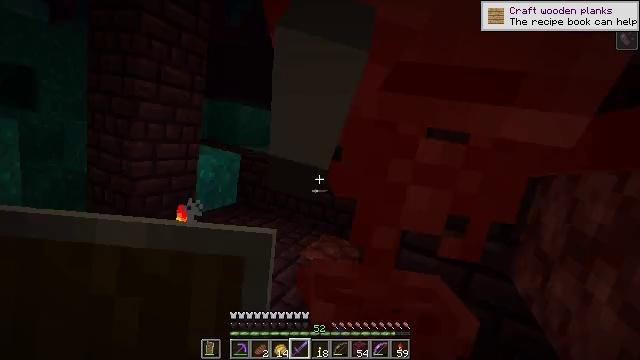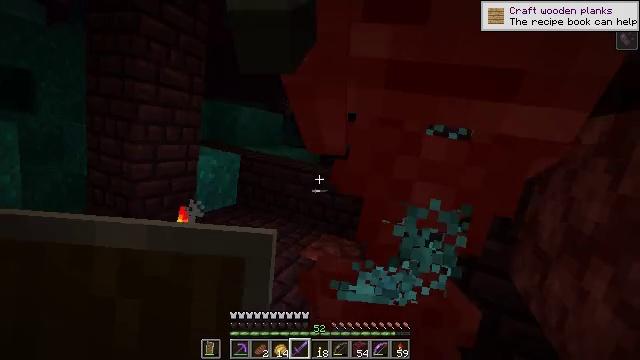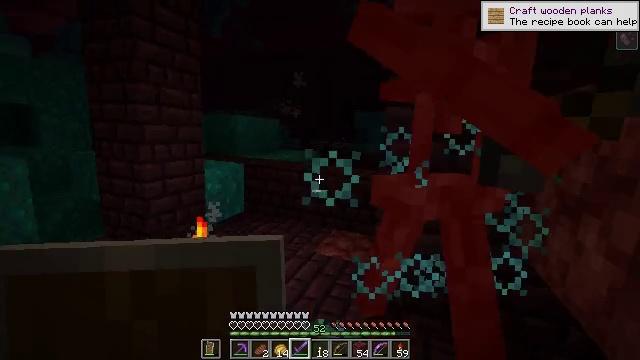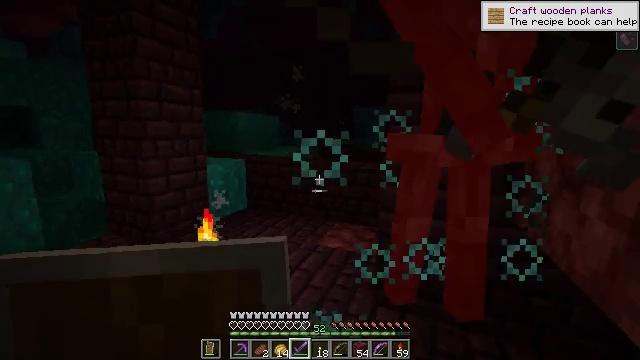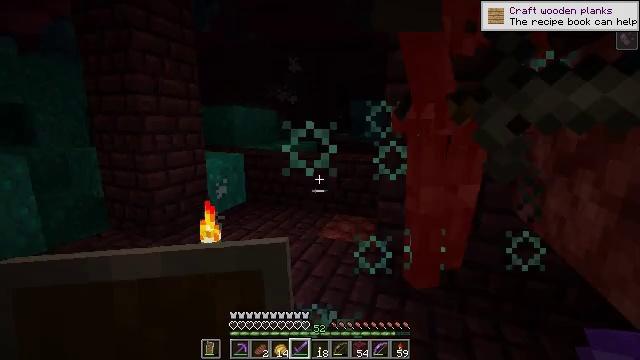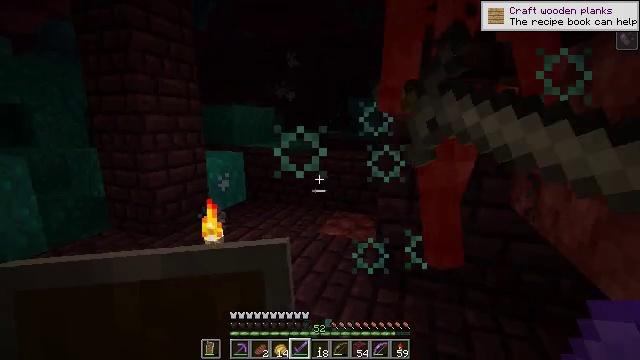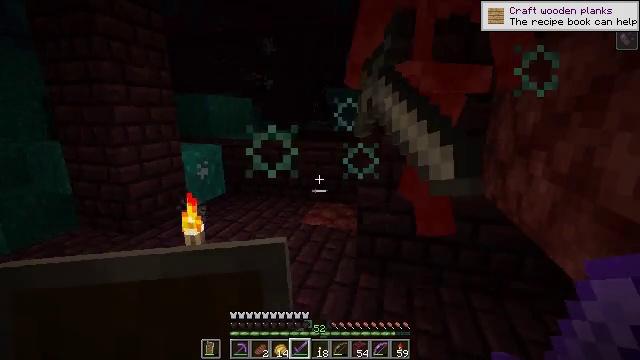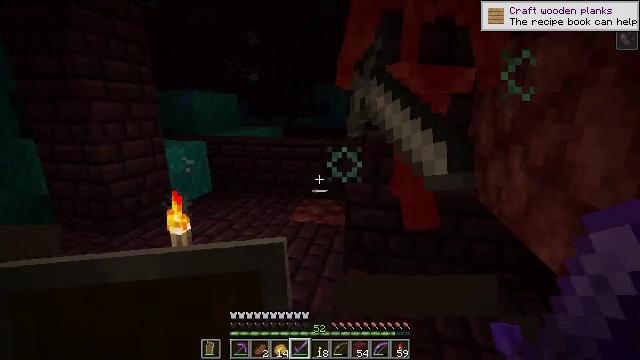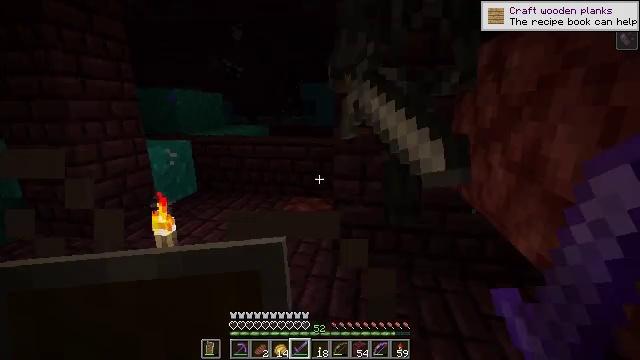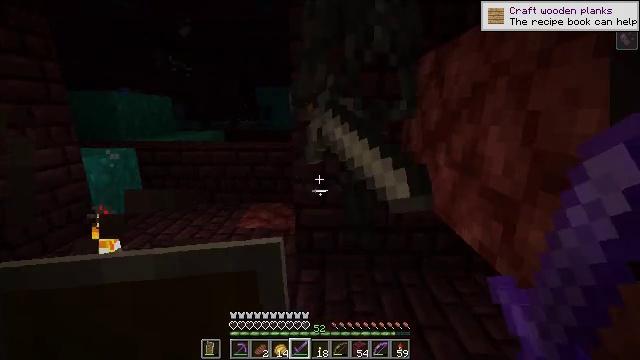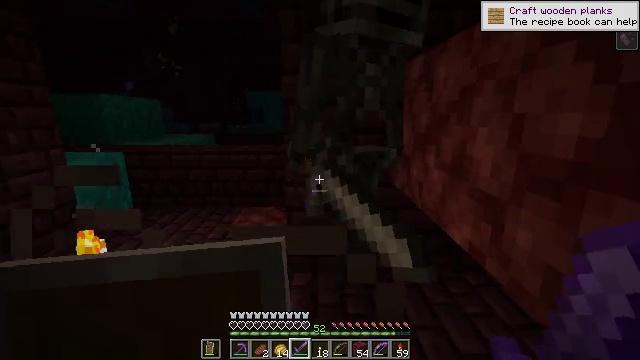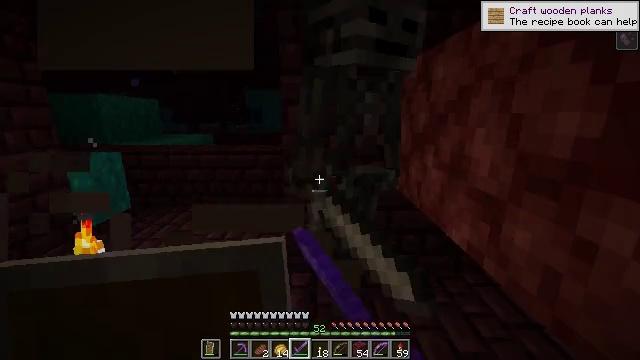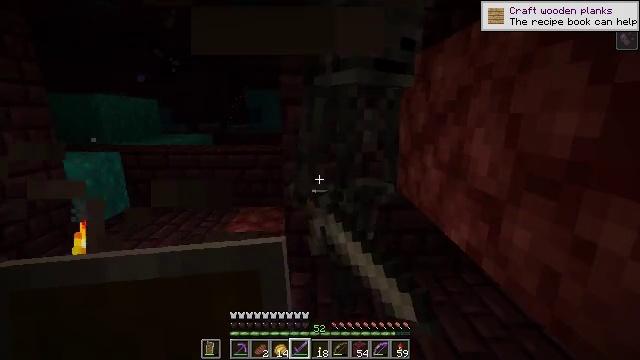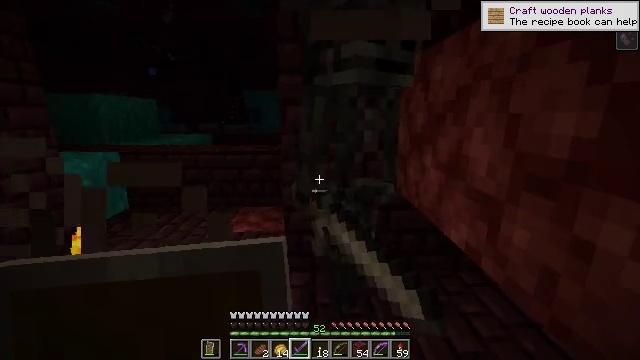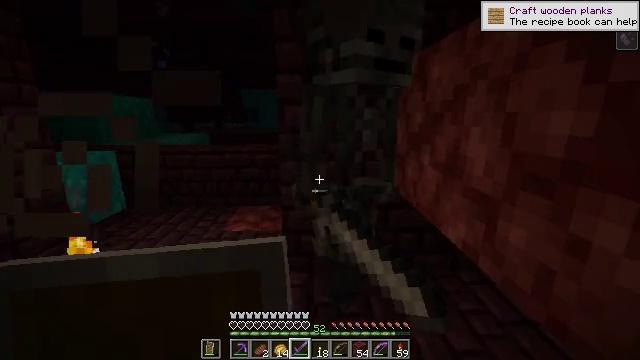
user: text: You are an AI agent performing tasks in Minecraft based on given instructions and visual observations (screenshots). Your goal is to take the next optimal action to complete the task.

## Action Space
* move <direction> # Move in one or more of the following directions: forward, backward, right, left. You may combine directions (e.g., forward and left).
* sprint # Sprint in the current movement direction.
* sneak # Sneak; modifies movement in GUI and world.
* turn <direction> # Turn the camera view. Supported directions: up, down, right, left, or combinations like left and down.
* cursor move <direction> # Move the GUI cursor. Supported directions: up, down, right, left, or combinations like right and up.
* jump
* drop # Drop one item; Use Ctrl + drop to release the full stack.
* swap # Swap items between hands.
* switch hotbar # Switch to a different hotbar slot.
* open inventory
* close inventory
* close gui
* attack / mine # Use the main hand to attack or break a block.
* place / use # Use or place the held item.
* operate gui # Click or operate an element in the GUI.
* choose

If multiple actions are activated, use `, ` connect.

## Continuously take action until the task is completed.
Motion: motion action
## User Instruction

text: Hunt the wither skeleton.
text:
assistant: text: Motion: attack / mine
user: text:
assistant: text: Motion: attack / mine
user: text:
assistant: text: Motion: attack / mine
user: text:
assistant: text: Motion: turn down, attack / mine
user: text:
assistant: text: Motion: attack / mine
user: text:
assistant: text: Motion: turn right and down, attack / mine
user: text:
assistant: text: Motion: turn right, attack / mine
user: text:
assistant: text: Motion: turn right, attack / mine
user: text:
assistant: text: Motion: turn right
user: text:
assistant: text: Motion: turn right, attack / mine
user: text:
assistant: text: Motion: attack / mine
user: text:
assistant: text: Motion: attack / mine
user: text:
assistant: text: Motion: attack / mine
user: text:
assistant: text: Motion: attack / mine
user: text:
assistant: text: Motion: attack / mine